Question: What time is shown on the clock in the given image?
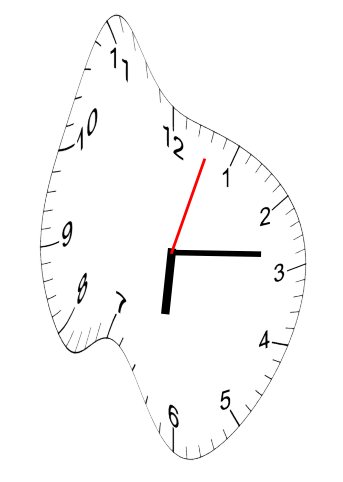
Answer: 06:14:03